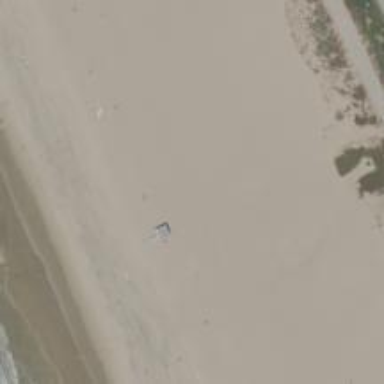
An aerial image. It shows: Lifeguard on duty.